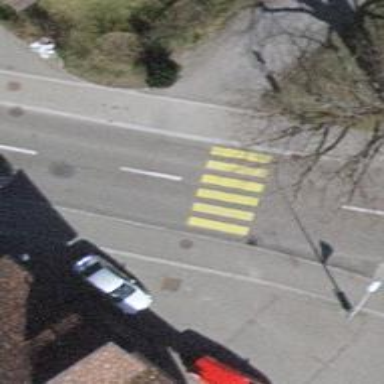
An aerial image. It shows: Zebra crossing on the road.